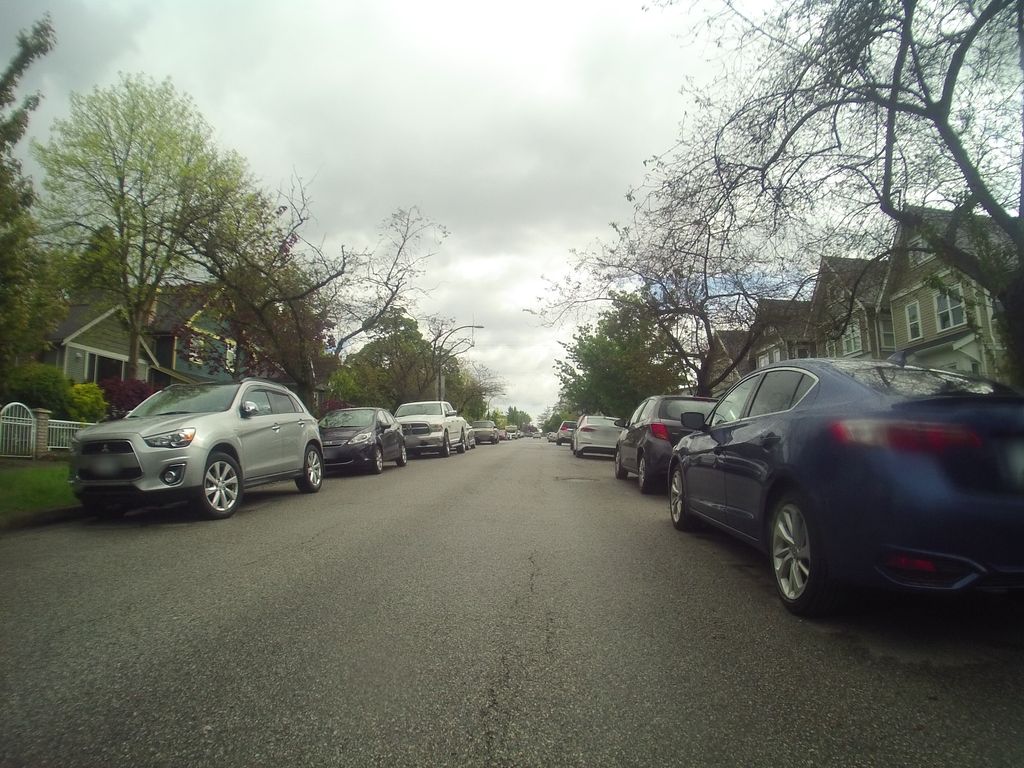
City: vancouver